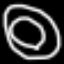
Label: donut